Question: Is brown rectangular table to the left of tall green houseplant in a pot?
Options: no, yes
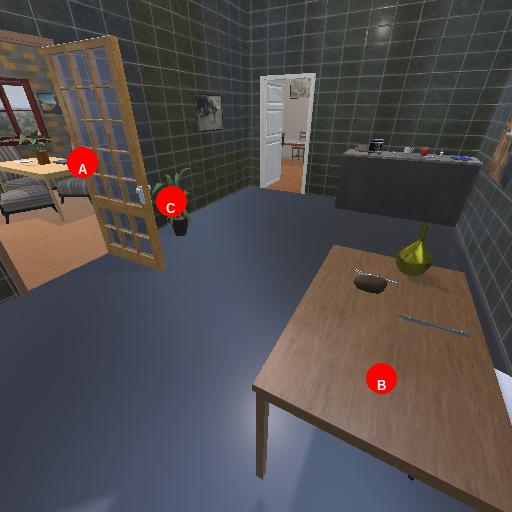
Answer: no